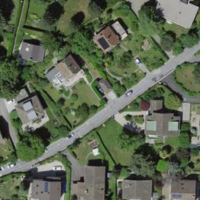
EUNIS habitat code: 55
Species observed at this site:
Ilex aquifolium